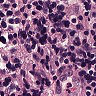
Metastatic tissue present: no